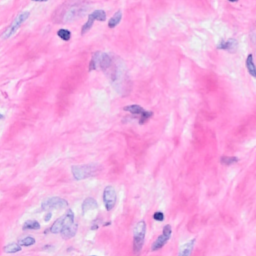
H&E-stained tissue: Breast